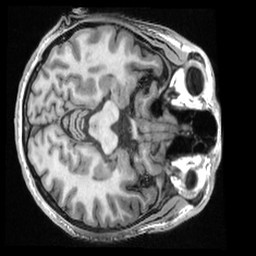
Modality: T1w
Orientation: axial
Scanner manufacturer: ge
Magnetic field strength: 3 T
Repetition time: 0.007644 s
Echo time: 0.002928 s